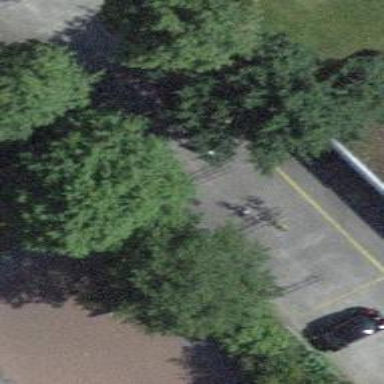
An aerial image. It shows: Bicycle parking area.